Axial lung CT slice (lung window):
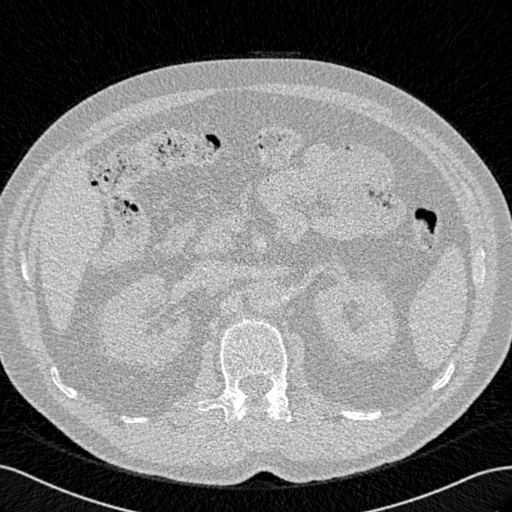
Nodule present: no